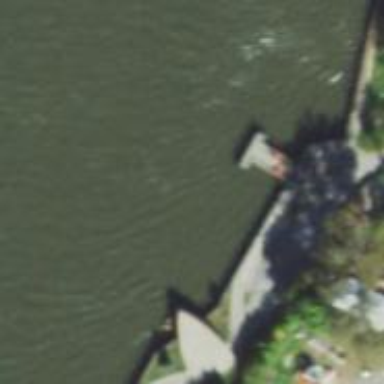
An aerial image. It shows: Man-made pier.